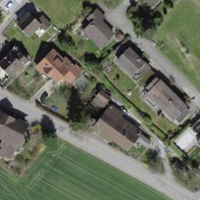
EUNIS habitat code: 55
Species observed at this site:
Circaea lutetiana
Vicia sepium